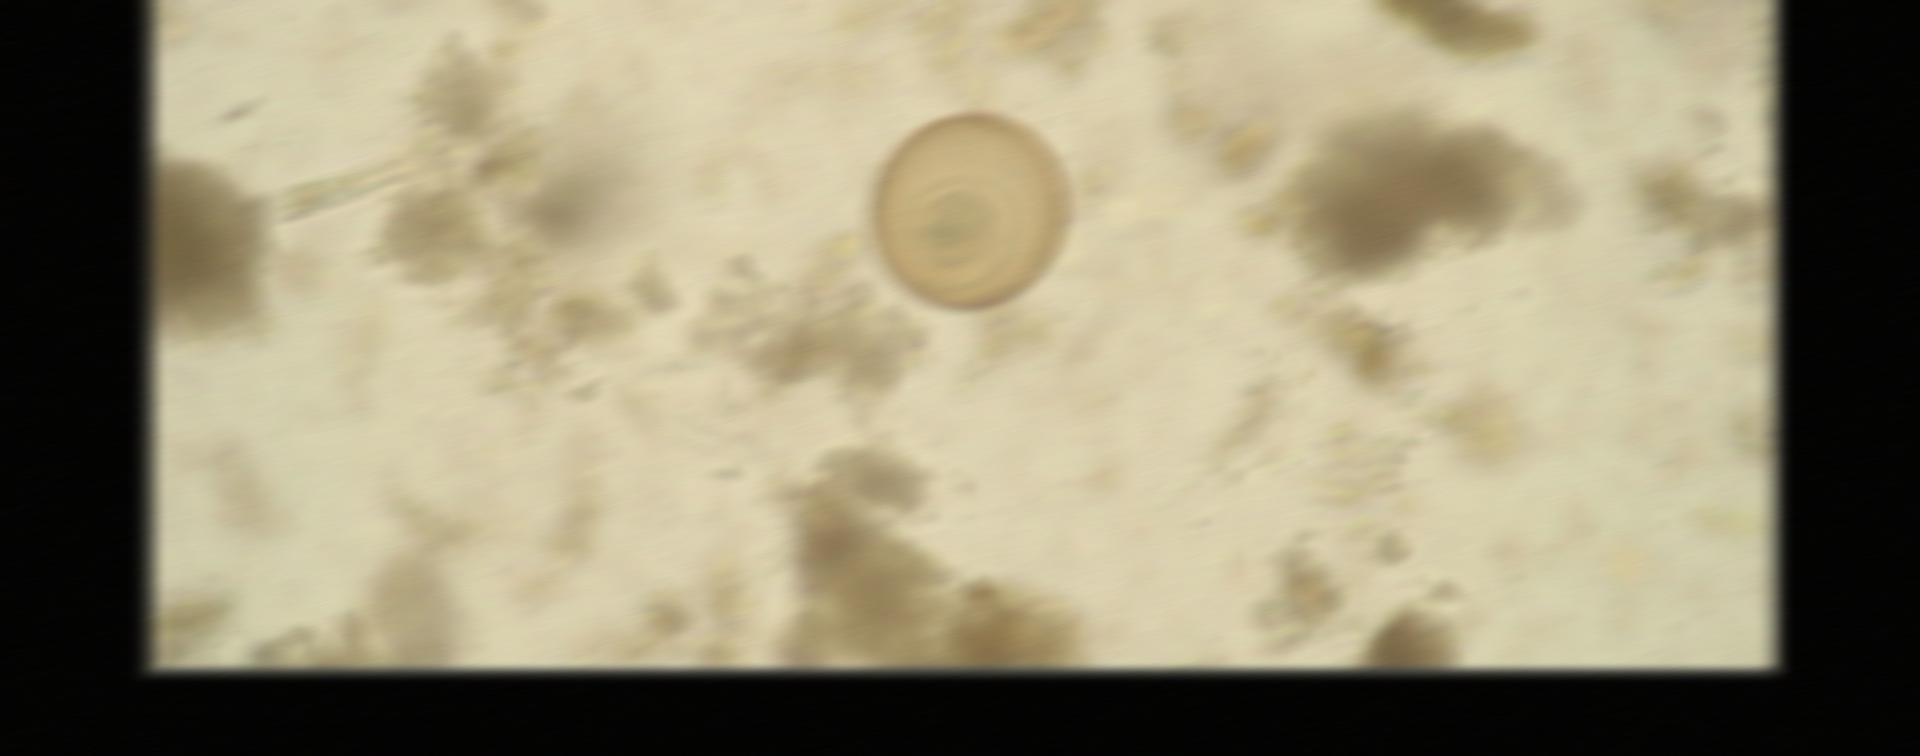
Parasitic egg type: Hymenolepis diminuta